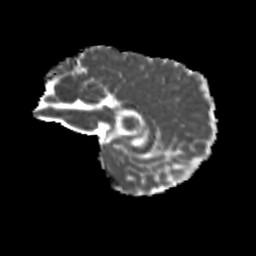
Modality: MD
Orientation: sagittal
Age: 10
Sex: male
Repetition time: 9.512 s
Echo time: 0.089 s